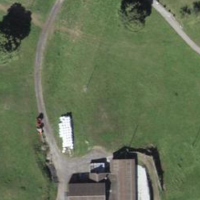
EUNIS habitat code: 24
Species observed at this site:
Portulaca oleracea